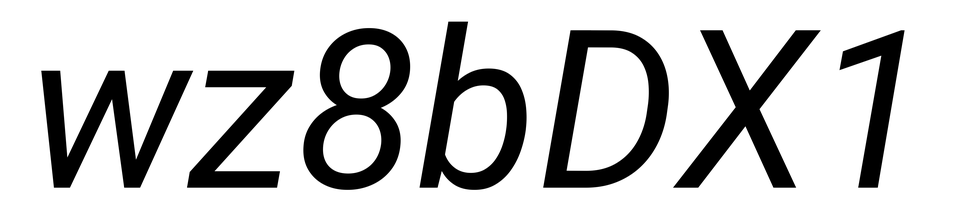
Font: Roboto-Italic_Italic